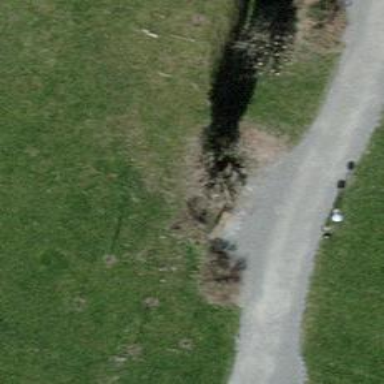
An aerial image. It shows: Brown bench.